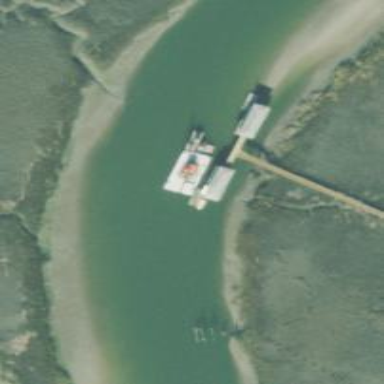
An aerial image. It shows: Man-made pier.